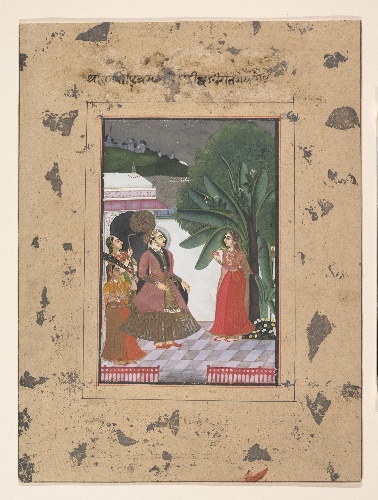
Date: ca. 1760
Object type: Folio
Classification: Paintings
Medium: Ink, opaque watercolor, silver and gold on paper
Culture: India (Rajasthan, Kota or Bundi)
Dimensions: Painting 7 1/4 x 4 7/8 in. (18.4 x 12.4 cm)
Page 12 3/8 x 9 1/4 in. (31.4 x 23.5 cm)
Department: Asian Art
Credit line: Purchase, Friends of Asian Art Gifts, in honor of Wen C. Fong, 2000
Accession year: 2000
Repository: Metropolitan Museum of Art, New York, NY
Tags: Princes|Women|Trees|Men|Servants